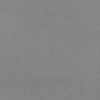
Label: dusty